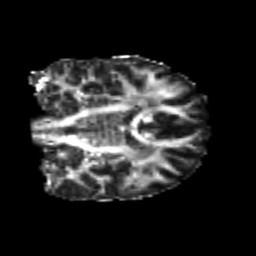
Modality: FA
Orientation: coronal
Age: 24
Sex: male
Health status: healthy
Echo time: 0.074 s